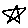
Label: star